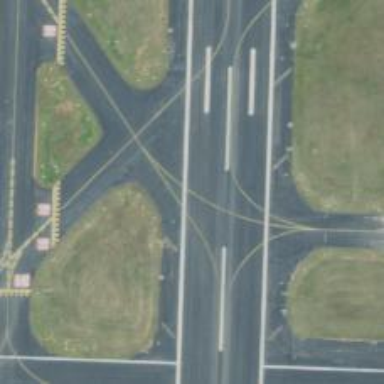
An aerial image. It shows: Asphalt taxiway at the airport.